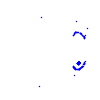
Particle: pion